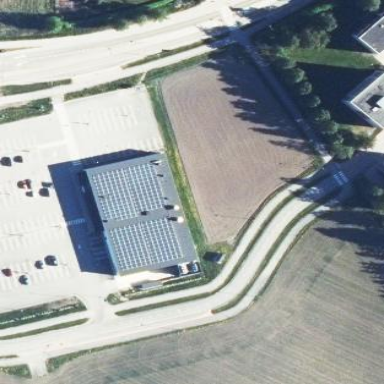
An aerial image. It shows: Commercial building housing supermarket.